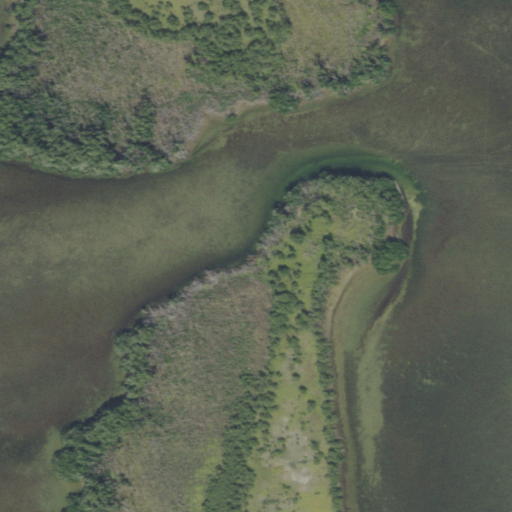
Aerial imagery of island in Florida named Pelican Keys containing open water, herbaceous wetlands, and woody wetlands